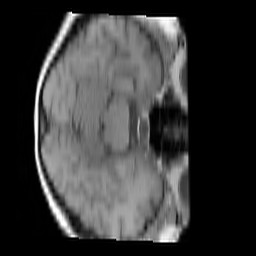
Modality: T1w
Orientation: axial
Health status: ill
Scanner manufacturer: siemens
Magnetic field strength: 3 T
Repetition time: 0.4 s
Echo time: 0.00272 s